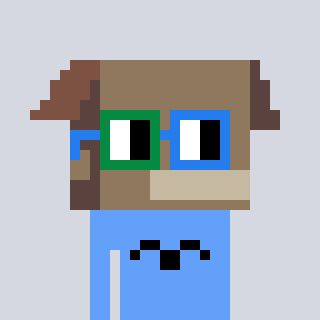
a pixel art character with square green and blue glasses, a box-shaped head and a blue-colored body on a cool background